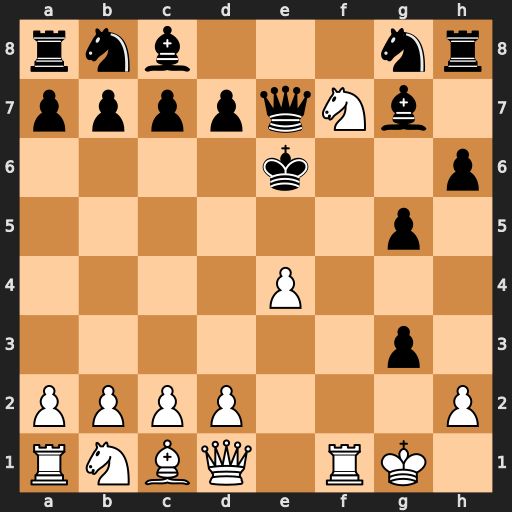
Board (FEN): rnb3nr/ppppqNb1/4k2p/6p1/4P3/6p1/PPPP3P/RNBQ1RK1
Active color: w
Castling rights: -
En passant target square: -
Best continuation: Qg4#